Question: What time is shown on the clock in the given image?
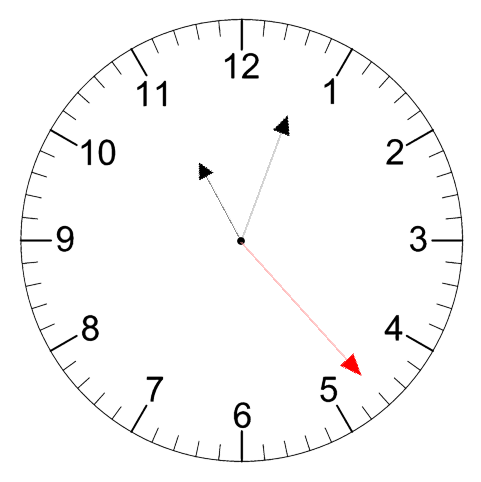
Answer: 11:03:23